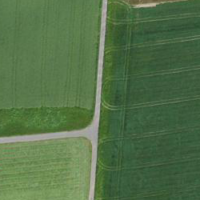
EUNIS habitat code: 52
Species observed at this site:
Falco subbuteo
Pernis apivorus
Emberiza citrinella